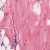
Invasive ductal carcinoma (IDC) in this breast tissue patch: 0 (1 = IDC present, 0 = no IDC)